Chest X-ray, PA view. Patient: 23 years old, sex M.
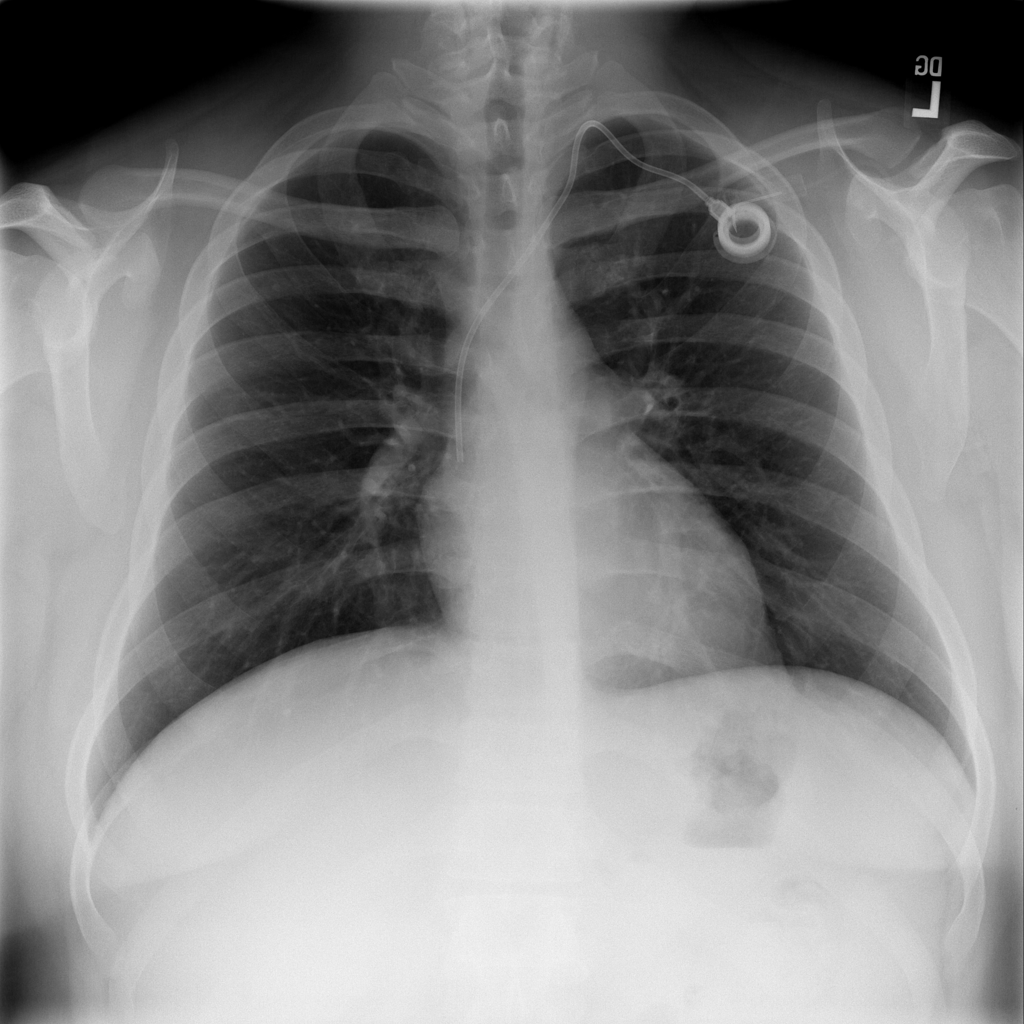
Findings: No Finding